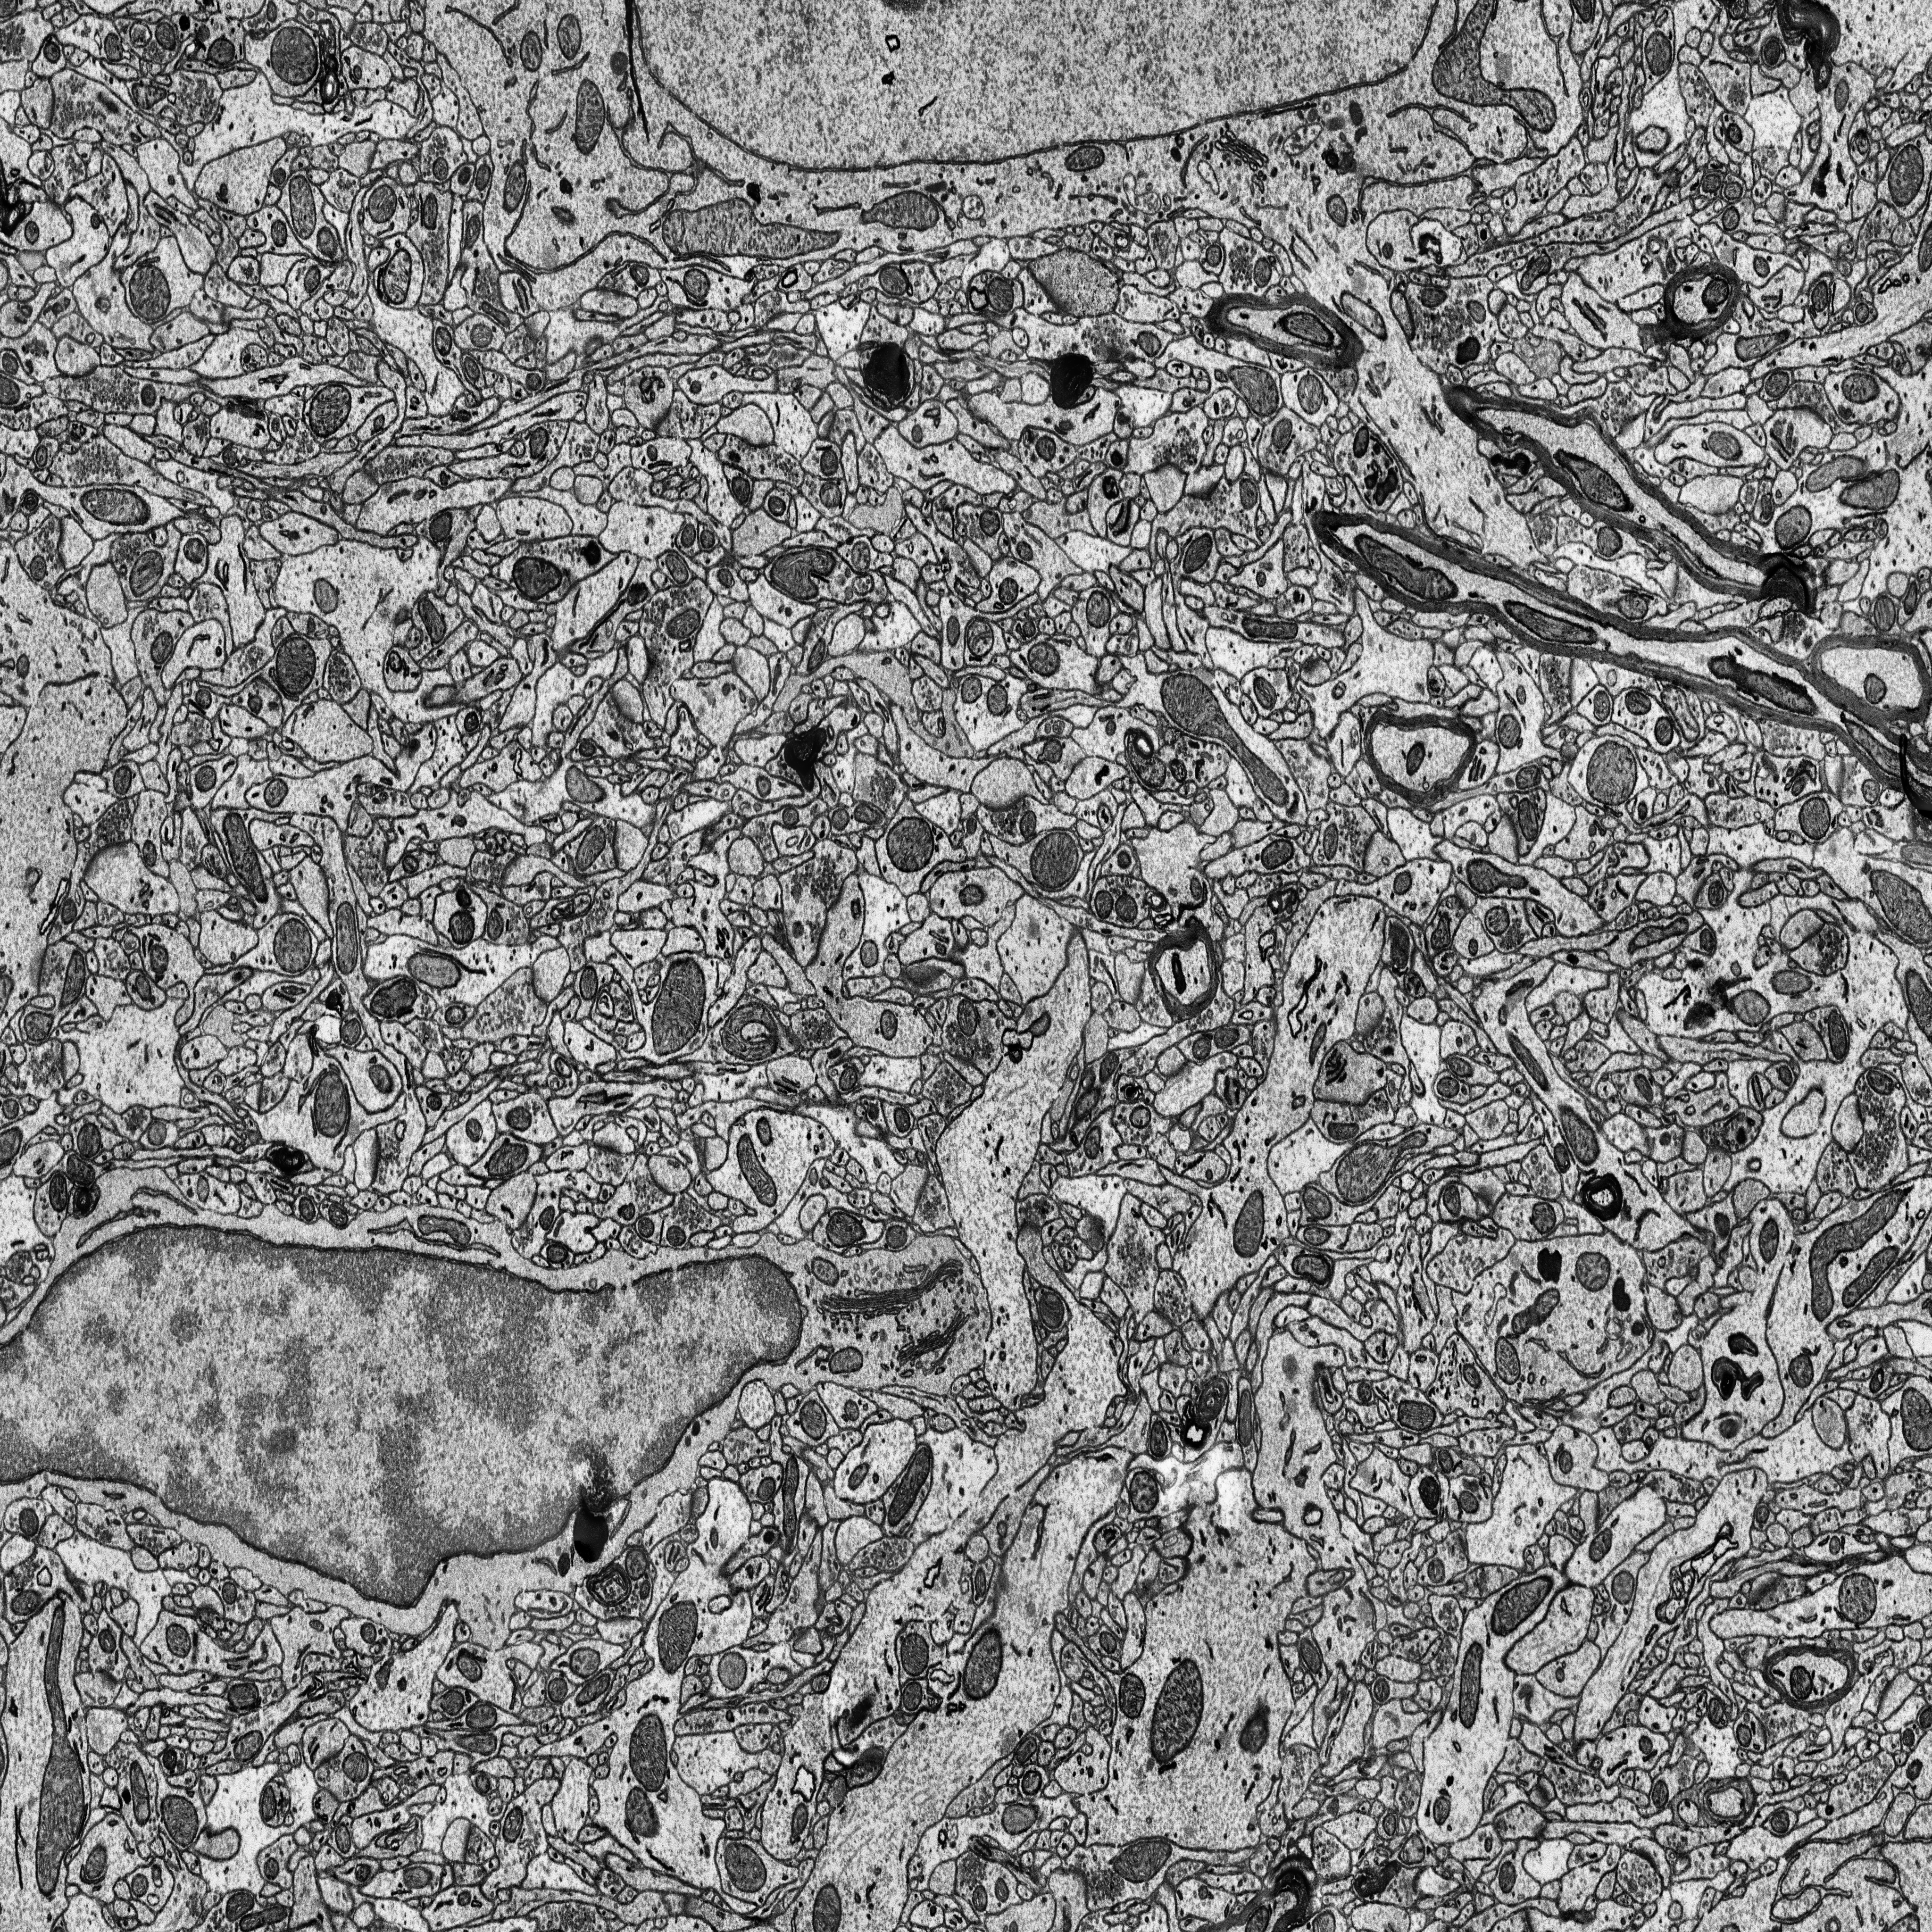
Electron microscopy slice of rat cortex tissue
Slice depth (z): 7
Mitochondria instances in slice: 429